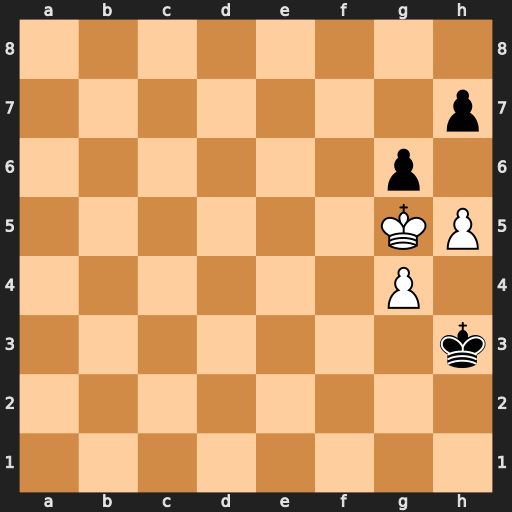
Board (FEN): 8/7p/6p1/6KP/6P1/7k/8/8
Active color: w
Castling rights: -
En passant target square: -
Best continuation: h6 Kg3 Kf6 Kxg4 Kg7 g5 Kxh7